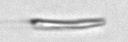
Label: fiber